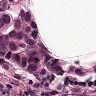
Metastatic tissue present: yes